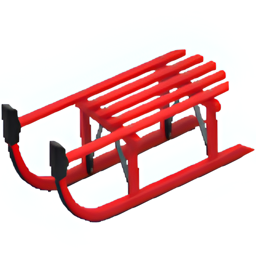
Name: sled
Emoji: 🛷
Group: Activities
Sub-group: sport